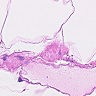
Metastatic tissue present: no